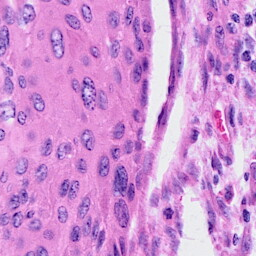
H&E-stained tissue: Cervix